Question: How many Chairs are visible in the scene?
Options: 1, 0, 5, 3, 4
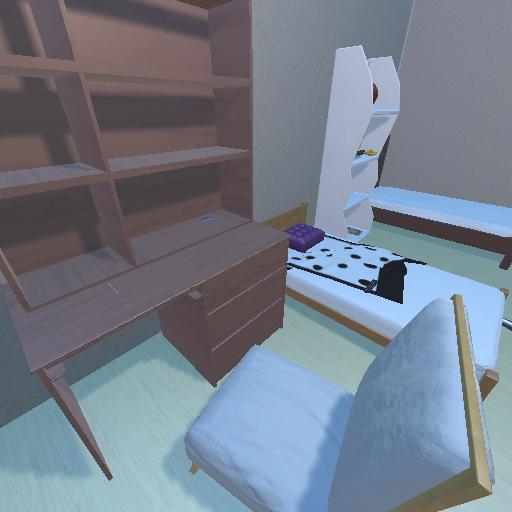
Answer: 1